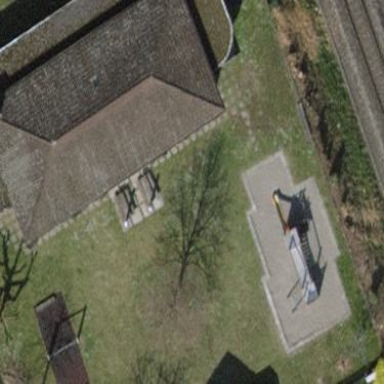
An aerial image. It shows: Kindergarten.